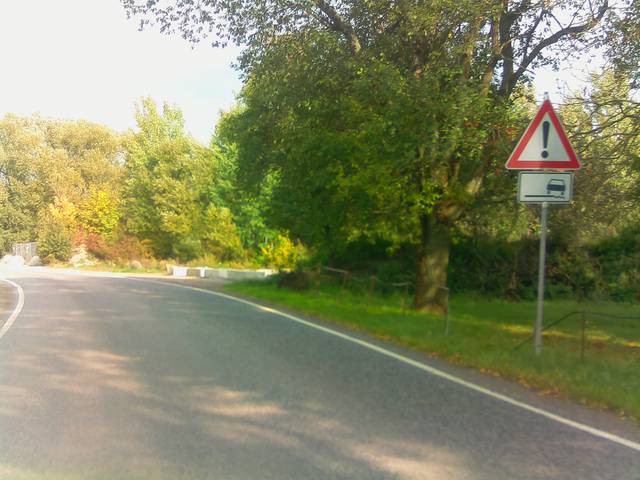
Region: Germany
Coordinates: 50.888, 9.87